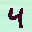
Label: 4